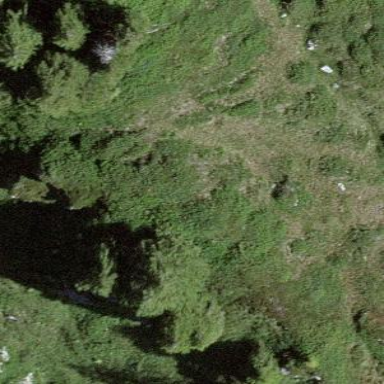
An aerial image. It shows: Area covered in scrub vegetation.